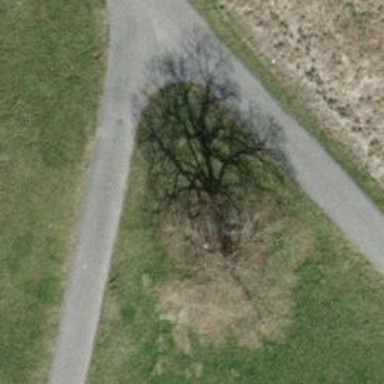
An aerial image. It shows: Brown bench in the vicinity.